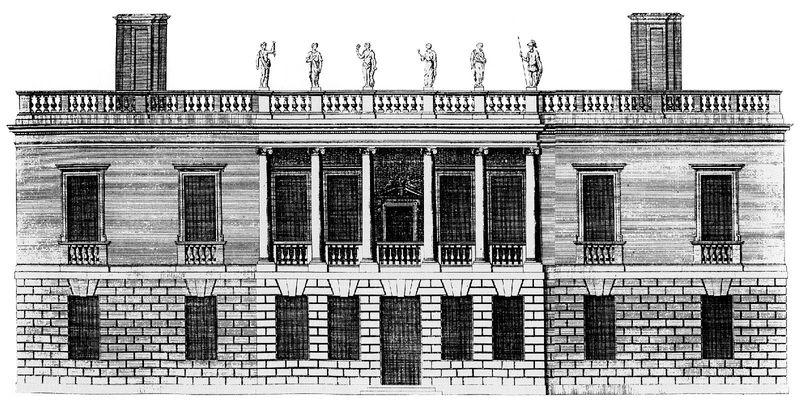
Titel: Greenwich, Queen’s House
Künstler: Inigo Jones
Standort: Greenwich (EU - GB)
Schlagwörter: fenster, säulen, tür, zeichnung, dach, gebäude, architektur, stein, steine, brüstung, front, balkon, fassade, schornsteine, figuren, geländer, antike, balustrade, schwarzweiß, arkaden, skulpturen, griechenland, fenser, zeichung, klinkersteine